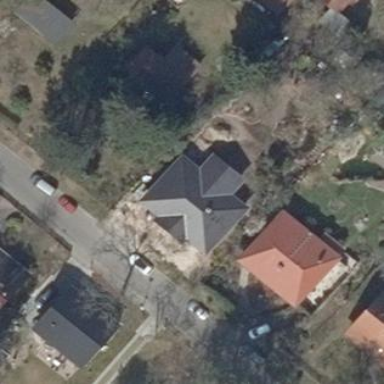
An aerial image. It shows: Detached building with hipped roof shape.